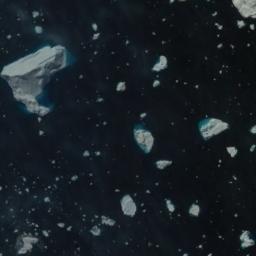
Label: sea_ice